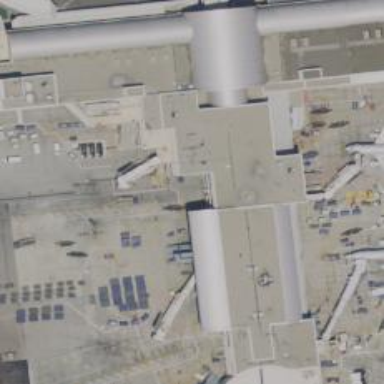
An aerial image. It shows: Airport gate.